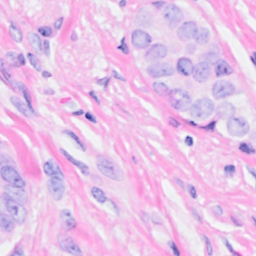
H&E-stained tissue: Breast